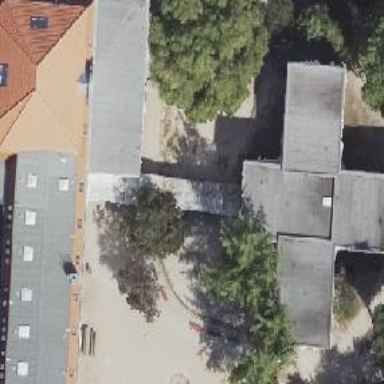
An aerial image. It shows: School building with flat roof.